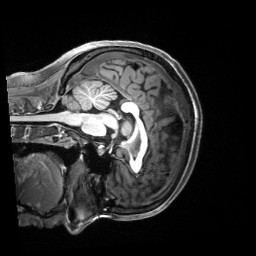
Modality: T1w
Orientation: sagittal
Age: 18
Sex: female
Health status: healthy
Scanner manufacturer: siemens
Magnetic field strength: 3 T
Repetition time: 2.5 s
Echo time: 0.00222 s